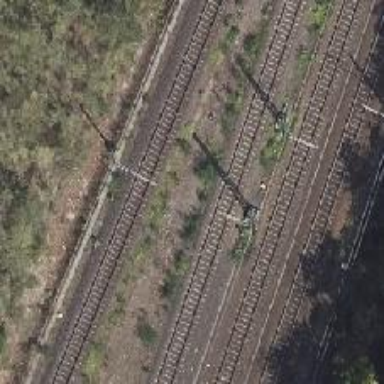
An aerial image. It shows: Railway signal.